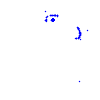
Particle: proton